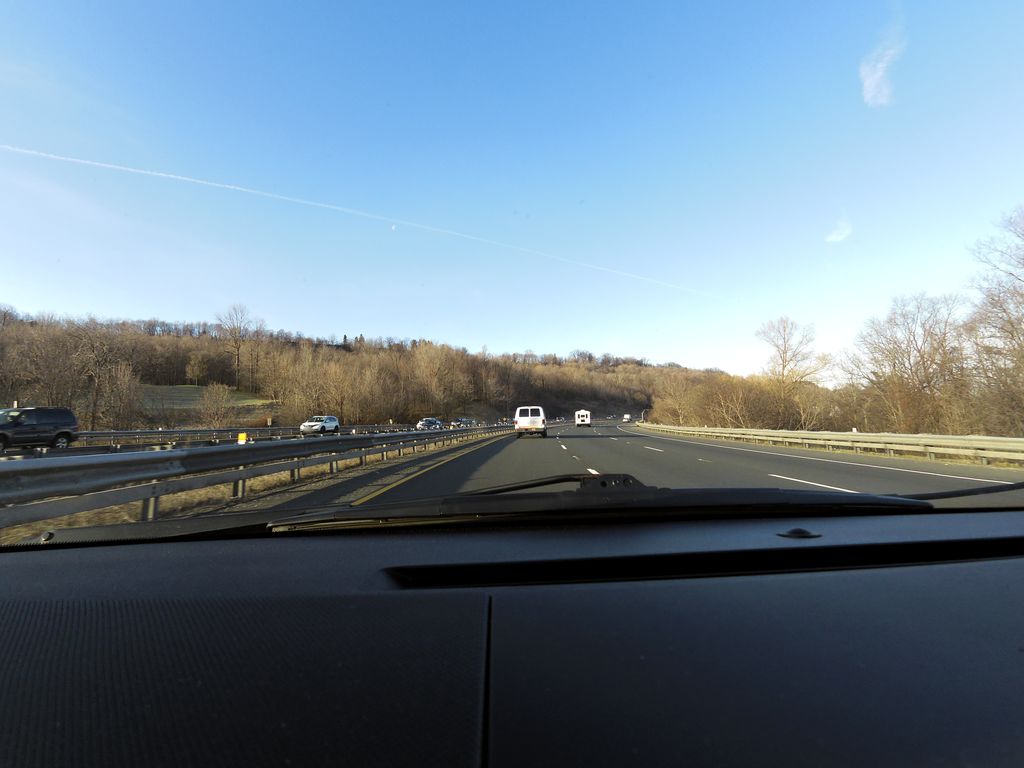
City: hamilton